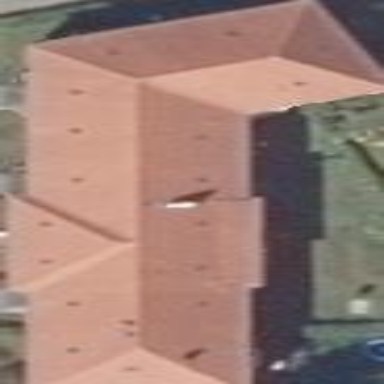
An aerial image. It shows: Residential building with hipped roof made of red roof tiles. The building itself is painted yellow.